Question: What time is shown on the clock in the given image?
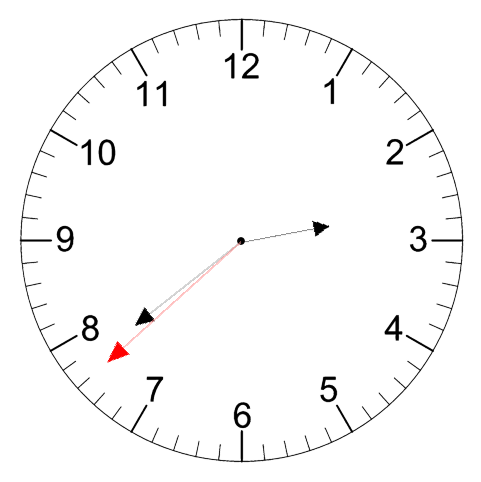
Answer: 02:38:38